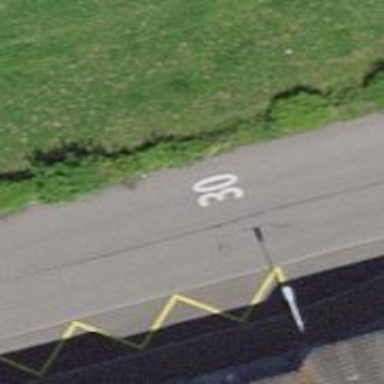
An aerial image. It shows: Bus stop with designated public transport stop position.